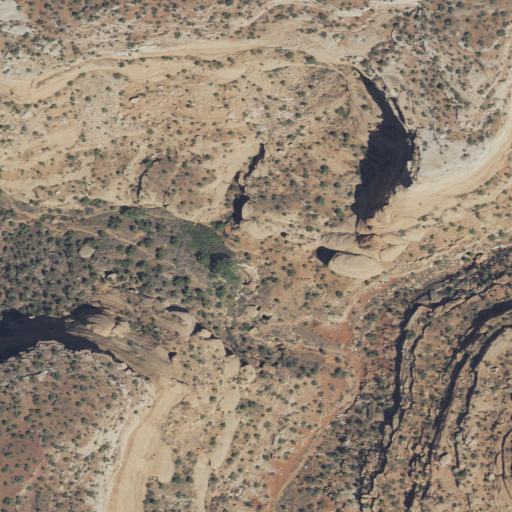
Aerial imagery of depression(s) in Utah named Little Hole containing shrub, evergreen forest, and open development